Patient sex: F
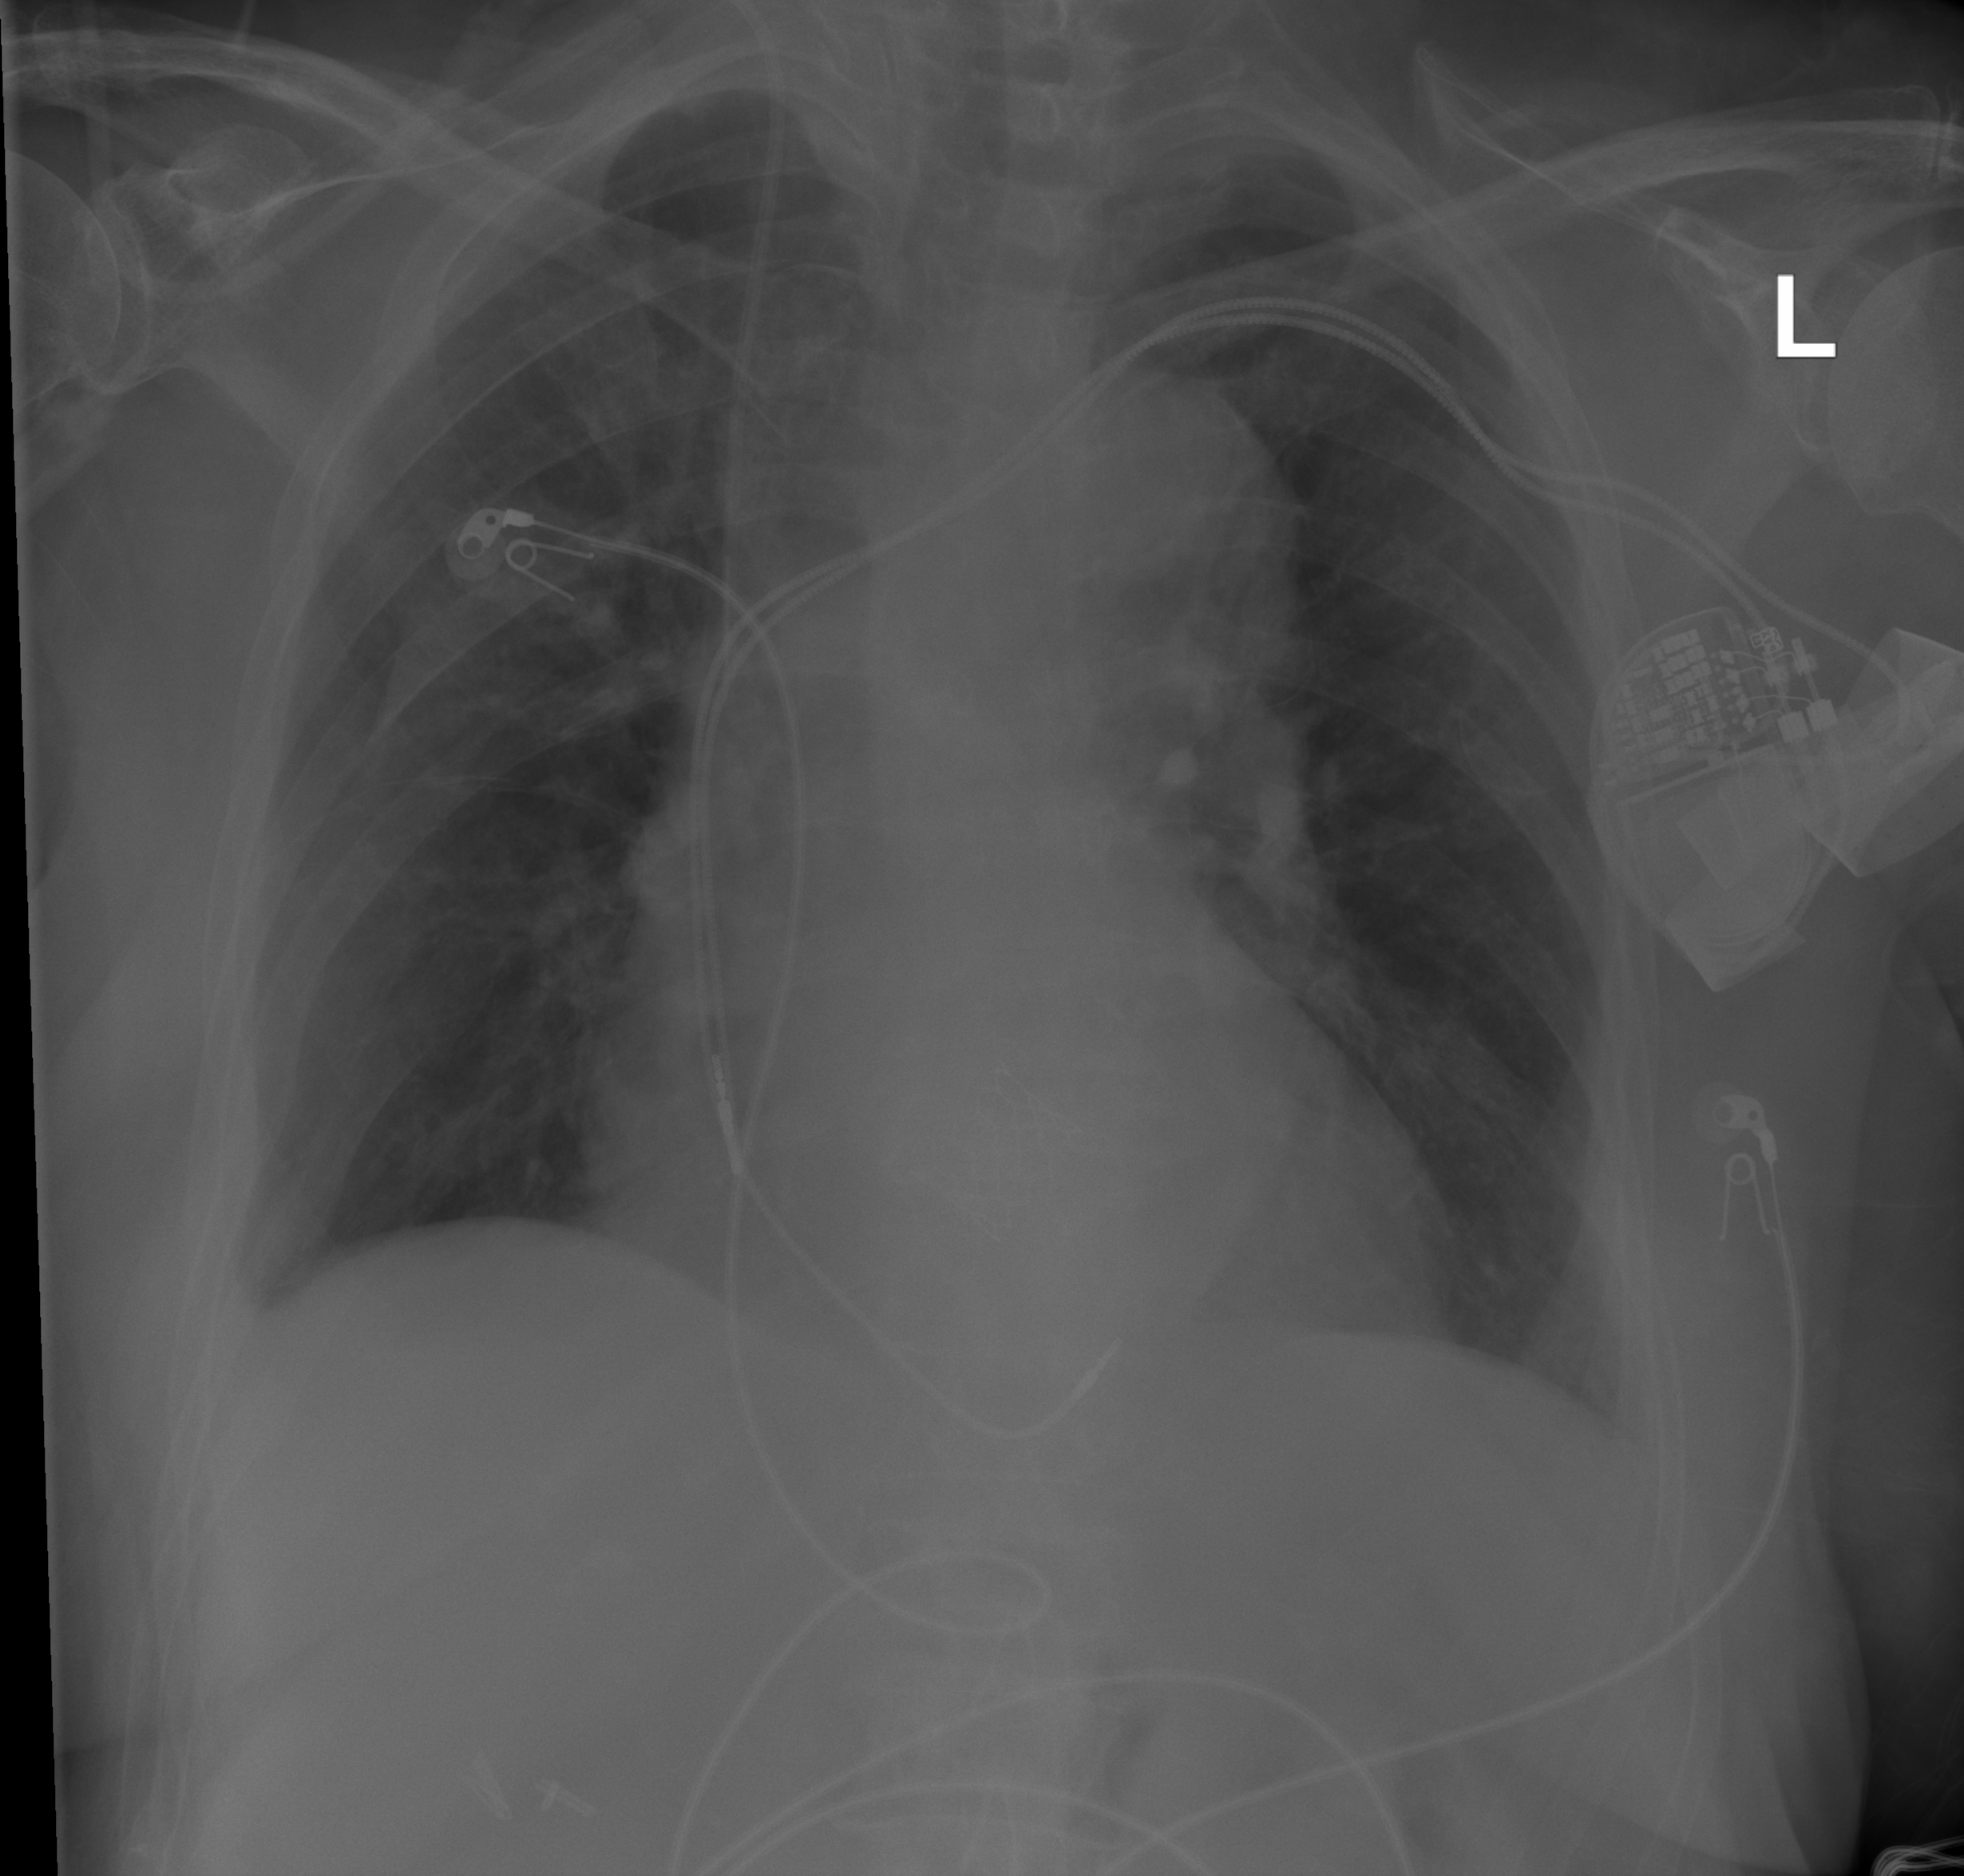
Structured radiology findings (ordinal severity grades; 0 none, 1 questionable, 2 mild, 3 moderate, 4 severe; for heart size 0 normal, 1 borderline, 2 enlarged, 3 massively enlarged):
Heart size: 2
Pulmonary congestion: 0
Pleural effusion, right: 0
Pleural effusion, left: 0
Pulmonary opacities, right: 0
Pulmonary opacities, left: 0
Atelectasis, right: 2
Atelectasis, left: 2